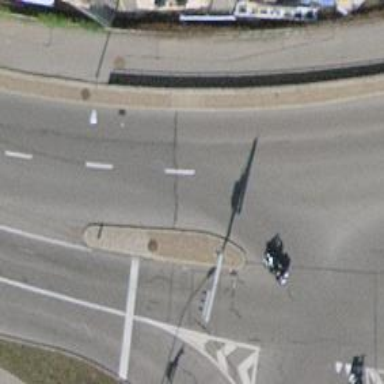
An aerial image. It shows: Road with traffic signals.